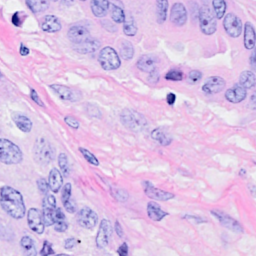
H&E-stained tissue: Breast